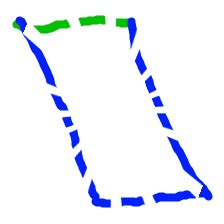
Shape: parallelogram